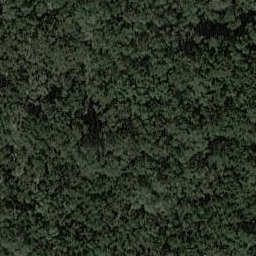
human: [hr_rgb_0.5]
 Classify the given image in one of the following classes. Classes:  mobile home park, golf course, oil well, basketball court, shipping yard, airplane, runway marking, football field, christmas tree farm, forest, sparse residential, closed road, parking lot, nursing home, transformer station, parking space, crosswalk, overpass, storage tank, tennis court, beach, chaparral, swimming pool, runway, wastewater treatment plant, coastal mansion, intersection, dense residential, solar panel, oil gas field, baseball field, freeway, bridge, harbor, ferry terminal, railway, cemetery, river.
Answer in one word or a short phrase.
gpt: forest